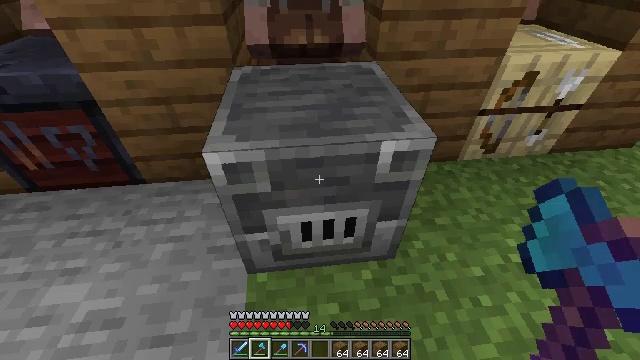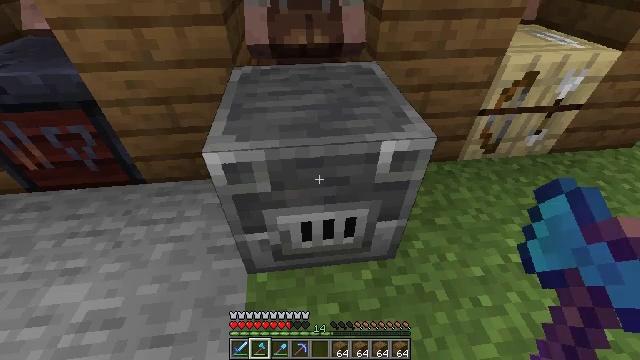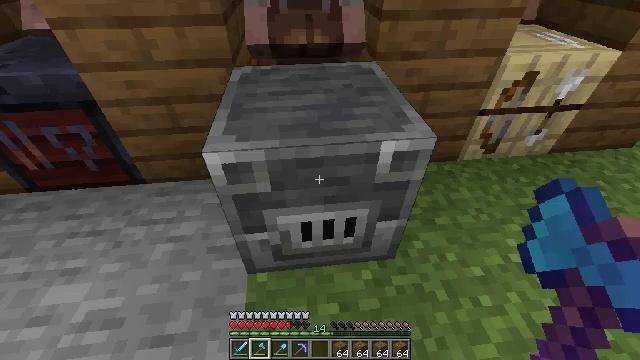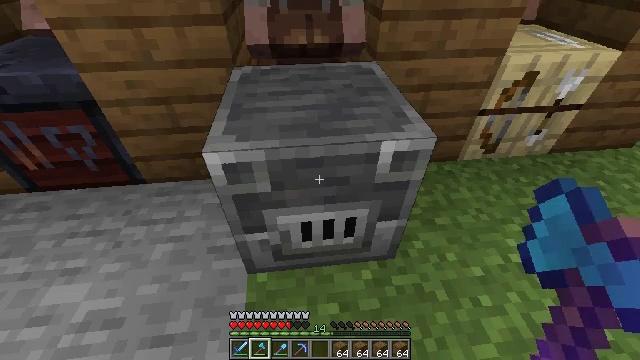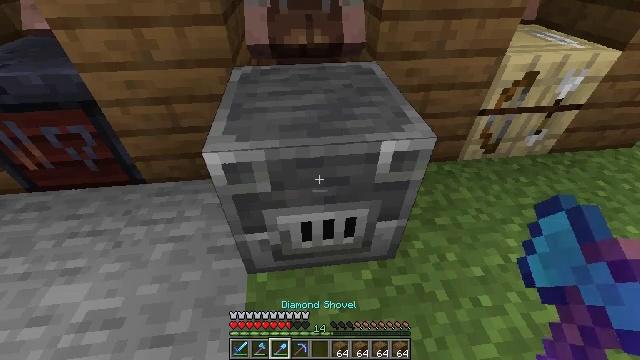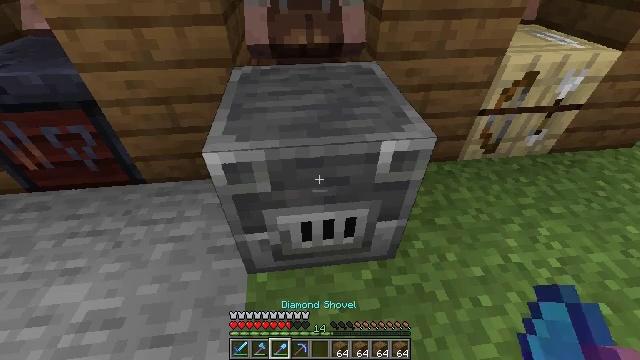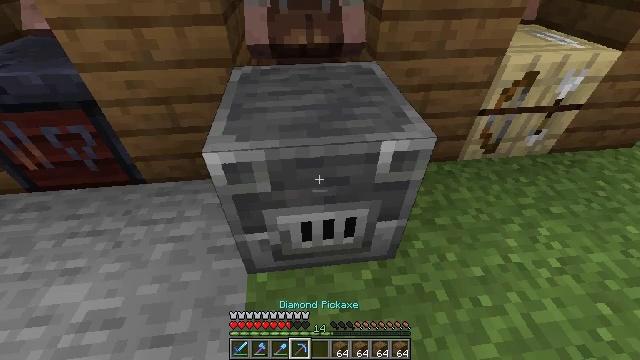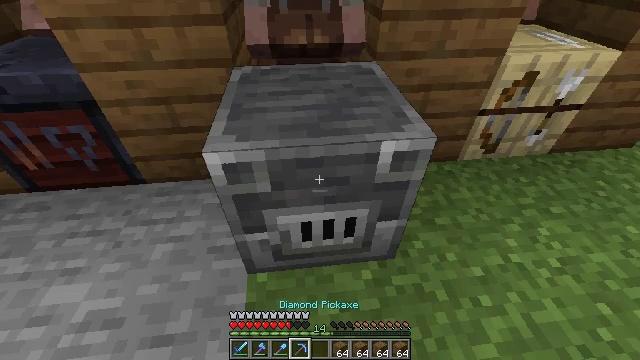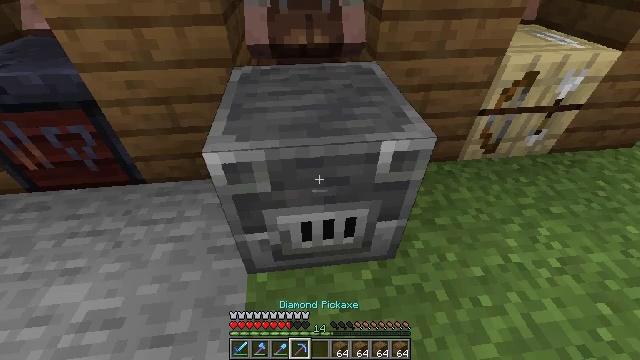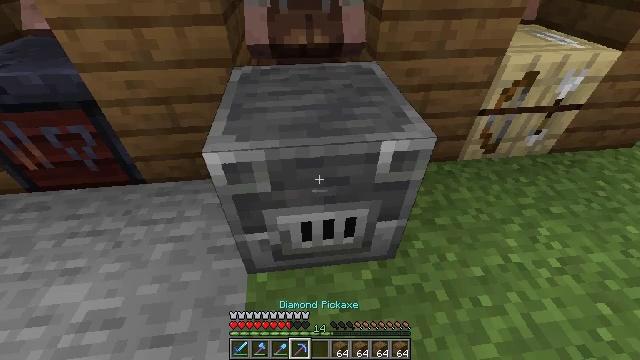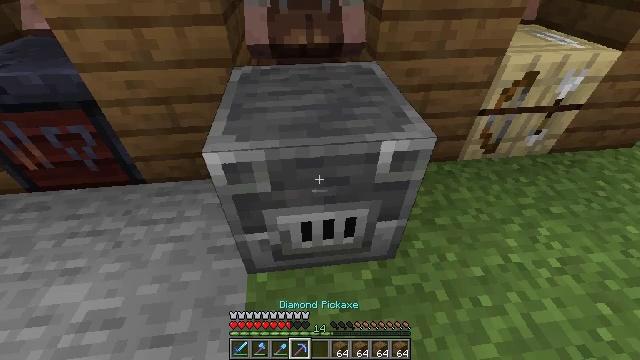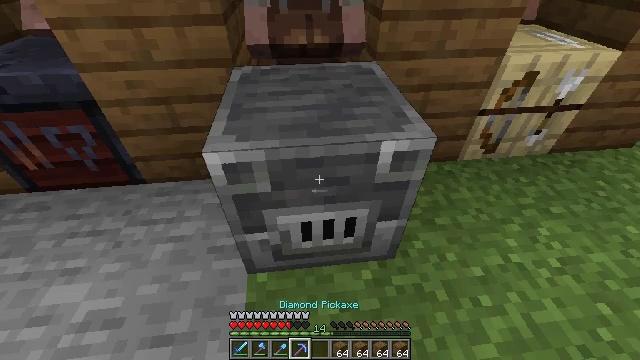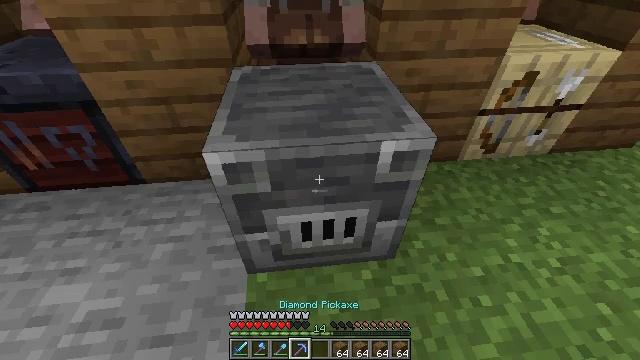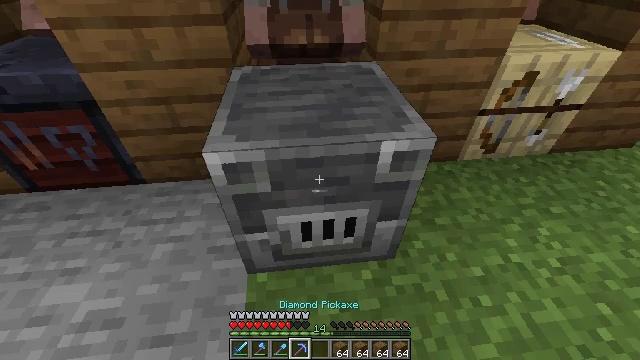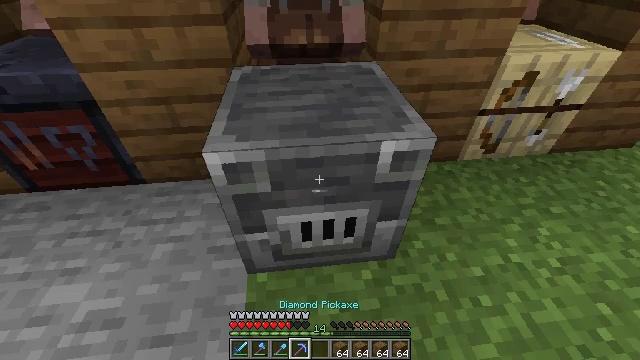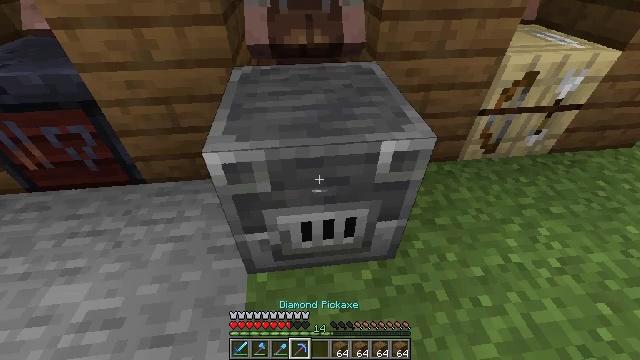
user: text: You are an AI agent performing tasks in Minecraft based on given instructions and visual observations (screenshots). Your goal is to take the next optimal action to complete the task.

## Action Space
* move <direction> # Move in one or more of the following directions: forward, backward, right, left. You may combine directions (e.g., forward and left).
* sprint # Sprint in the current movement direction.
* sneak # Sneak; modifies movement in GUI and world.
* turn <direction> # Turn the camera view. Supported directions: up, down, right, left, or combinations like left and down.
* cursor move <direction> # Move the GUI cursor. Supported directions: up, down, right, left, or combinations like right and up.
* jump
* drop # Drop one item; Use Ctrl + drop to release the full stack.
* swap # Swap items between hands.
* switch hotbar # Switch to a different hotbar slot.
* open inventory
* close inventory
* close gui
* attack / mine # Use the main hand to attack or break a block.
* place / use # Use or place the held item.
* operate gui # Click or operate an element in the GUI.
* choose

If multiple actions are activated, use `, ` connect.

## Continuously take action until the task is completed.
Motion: motion action
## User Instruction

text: Recycle the blast furnace by breaking it.
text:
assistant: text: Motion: close inventory
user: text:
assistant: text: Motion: no_op
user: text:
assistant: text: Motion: no_op
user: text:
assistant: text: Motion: no_op
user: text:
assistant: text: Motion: no_op
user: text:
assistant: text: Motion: no_op
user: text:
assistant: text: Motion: no_op
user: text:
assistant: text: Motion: no_op
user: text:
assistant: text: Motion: no_op
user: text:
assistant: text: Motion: no_op
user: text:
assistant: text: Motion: no_op
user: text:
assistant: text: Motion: no_op
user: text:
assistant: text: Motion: no_op
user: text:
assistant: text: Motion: no_op
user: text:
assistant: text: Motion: no_op
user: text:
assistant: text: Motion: attack / mine
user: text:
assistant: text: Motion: turn left, attack / mine
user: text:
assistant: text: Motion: turn left and down, attack / mine
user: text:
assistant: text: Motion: turn left, attack / mine
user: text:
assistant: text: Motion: attack / mine
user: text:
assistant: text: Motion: attack / mine
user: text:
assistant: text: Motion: attack / mine
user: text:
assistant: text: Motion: attack / mine
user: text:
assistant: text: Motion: attack / mine
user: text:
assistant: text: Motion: attack / mine
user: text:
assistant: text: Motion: attack / mine
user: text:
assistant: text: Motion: attack / mine
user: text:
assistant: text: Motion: attack / mine
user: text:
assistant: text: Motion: attack / mine
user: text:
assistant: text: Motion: attack / mine